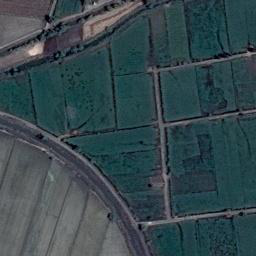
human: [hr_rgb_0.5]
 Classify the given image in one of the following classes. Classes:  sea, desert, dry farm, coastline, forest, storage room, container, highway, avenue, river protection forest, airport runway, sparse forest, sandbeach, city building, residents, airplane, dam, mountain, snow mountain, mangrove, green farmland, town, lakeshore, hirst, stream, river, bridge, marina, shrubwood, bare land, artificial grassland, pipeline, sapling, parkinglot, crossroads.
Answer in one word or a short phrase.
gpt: green farmland